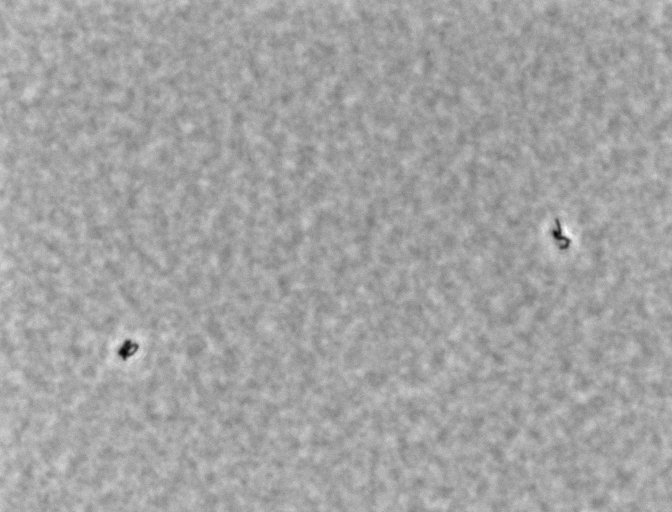
Listeria innocua